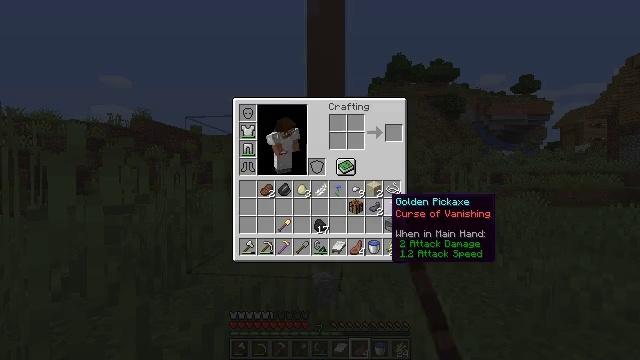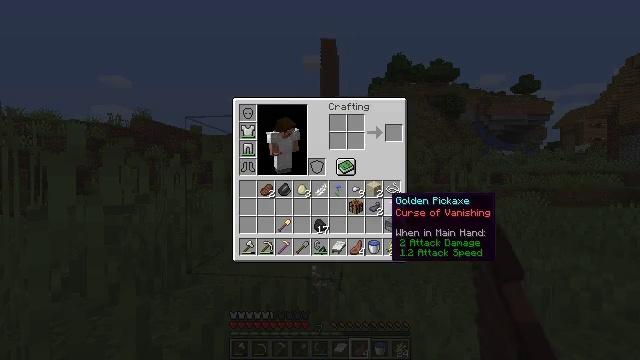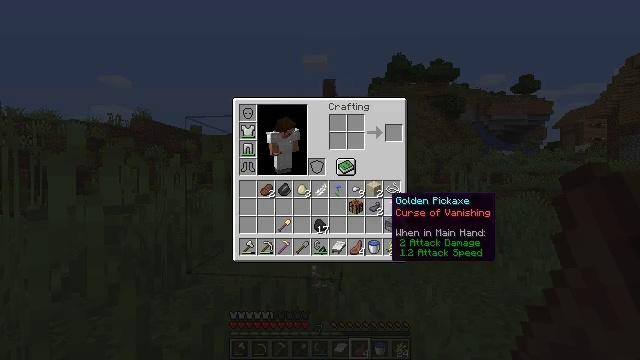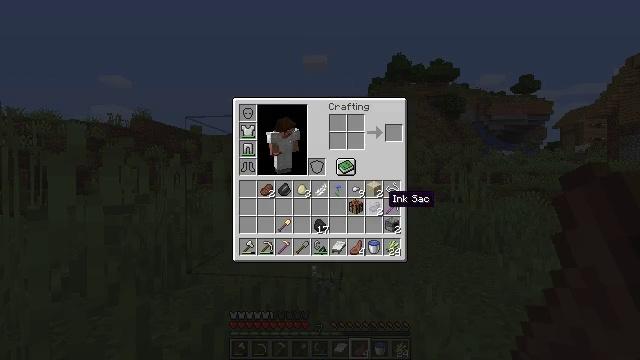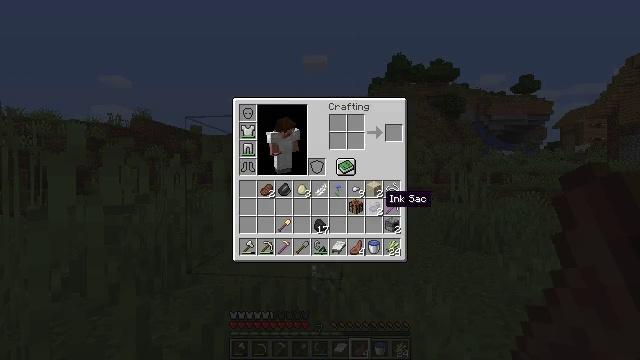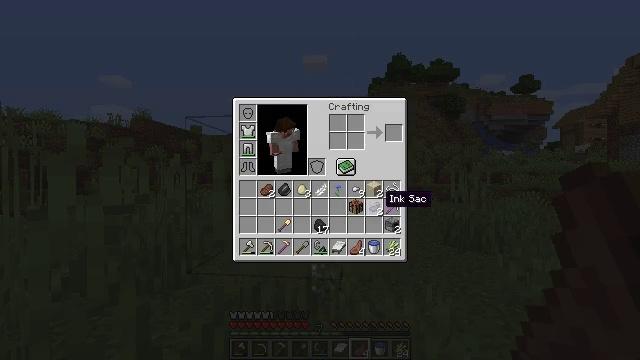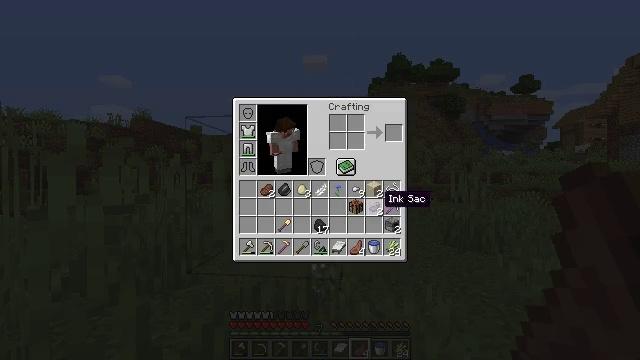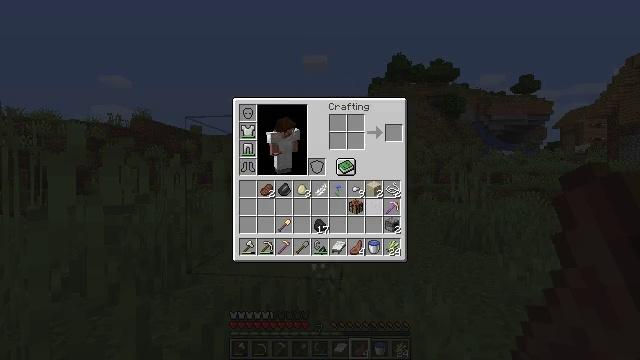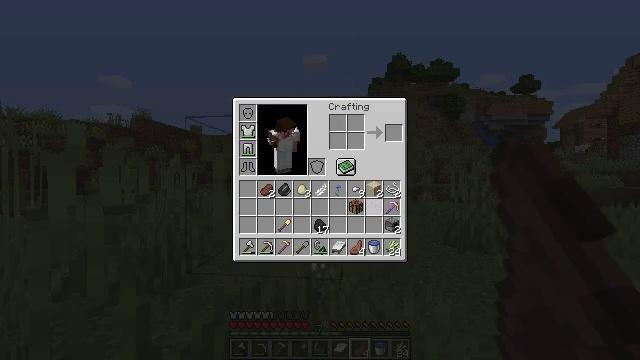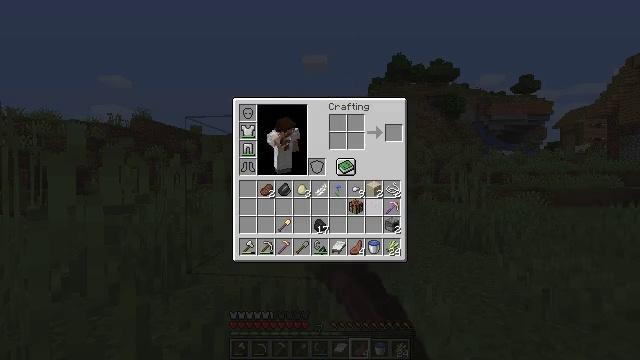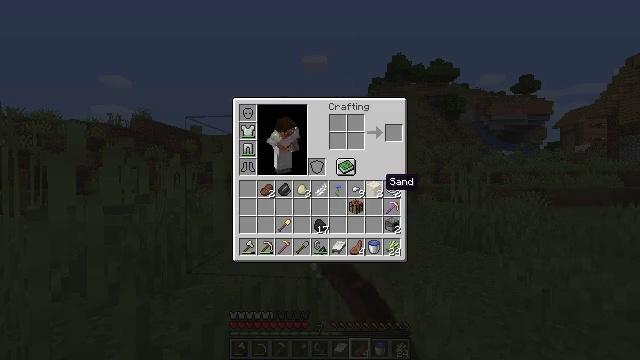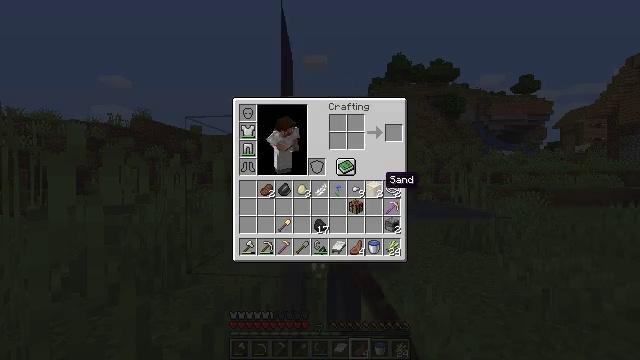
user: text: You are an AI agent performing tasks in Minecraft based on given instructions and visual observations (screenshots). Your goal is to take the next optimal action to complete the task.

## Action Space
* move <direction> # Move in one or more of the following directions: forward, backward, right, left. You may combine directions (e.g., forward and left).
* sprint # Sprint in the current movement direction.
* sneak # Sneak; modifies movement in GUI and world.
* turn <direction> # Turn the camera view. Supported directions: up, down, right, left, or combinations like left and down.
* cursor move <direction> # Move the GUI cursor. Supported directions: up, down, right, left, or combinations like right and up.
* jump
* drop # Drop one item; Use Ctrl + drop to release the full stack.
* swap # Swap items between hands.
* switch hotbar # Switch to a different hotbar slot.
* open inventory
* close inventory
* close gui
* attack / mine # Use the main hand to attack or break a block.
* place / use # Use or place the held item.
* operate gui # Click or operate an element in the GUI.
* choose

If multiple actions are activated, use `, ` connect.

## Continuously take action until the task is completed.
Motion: motion action
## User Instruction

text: Drop an ink sac.
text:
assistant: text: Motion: sprint, open gui
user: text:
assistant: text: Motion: sprint
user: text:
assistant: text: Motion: sprint
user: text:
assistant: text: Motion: sprint
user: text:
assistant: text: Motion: sprint
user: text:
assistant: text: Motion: sprint
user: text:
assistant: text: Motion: sprint, drop
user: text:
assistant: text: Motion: sprint, drop
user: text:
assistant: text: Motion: sprint, drop
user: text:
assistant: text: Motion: sprint, cursor move up
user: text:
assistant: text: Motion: sprint
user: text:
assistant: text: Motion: sprint